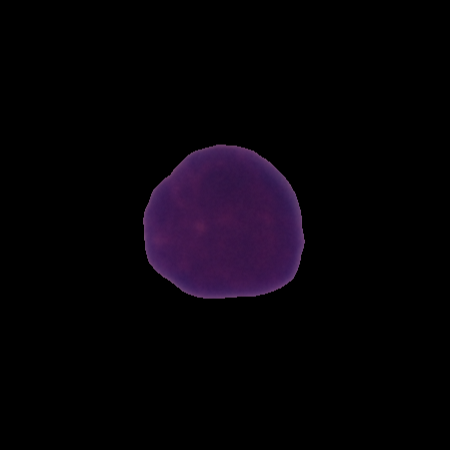
Label: healthy